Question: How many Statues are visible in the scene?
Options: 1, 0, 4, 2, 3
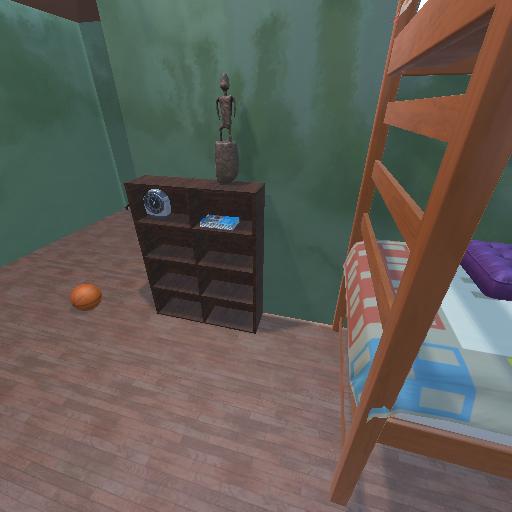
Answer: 1